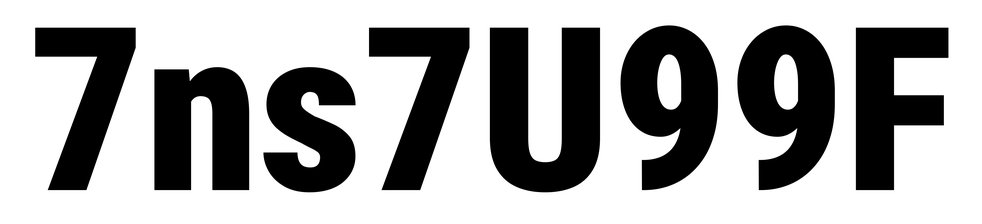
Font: Roboto_Condensed_Black